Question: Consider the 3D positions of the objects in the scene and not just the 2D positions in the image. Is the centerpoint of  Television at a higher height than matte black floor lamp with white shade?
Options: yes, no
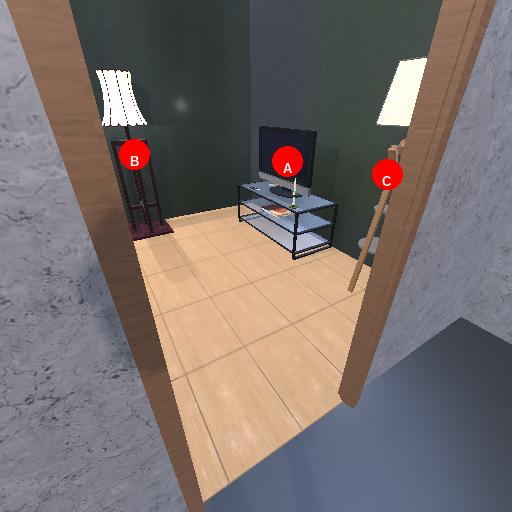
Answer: yes